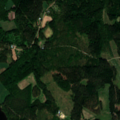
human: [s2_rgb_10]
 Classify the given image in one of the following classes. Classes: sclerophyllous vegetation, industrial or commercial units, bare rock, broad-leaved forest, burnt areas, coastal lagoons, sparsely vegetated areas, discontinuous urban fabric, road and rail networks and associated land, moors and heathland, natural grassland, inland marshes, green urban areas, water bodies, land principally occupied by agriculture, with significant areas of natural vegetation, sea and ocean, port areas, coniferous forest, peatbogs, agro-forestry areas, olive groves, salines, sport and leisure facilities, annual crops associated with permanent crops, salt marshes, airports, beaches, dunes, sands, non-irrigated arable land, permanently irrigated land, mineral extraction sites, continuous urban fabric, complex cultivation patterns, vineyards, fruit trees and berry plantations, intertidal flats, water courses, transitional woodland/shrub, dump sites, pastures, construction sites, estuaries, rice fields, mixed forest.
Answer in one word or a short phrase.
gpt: land principally occupied by agriculture, with significant areas of natural vegetation, coniferous forest, mixed forest, water bodies